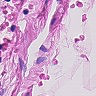
Metastatic tissue present: no